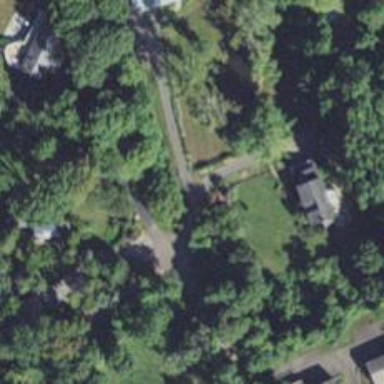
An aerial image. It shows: Residential driveway.